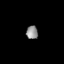
Tissue: lung
Cell type: Epithelial cells
Senescence score: 0.2095
Nuclear area (px): 151
Mean DAPI intensity: 144.828